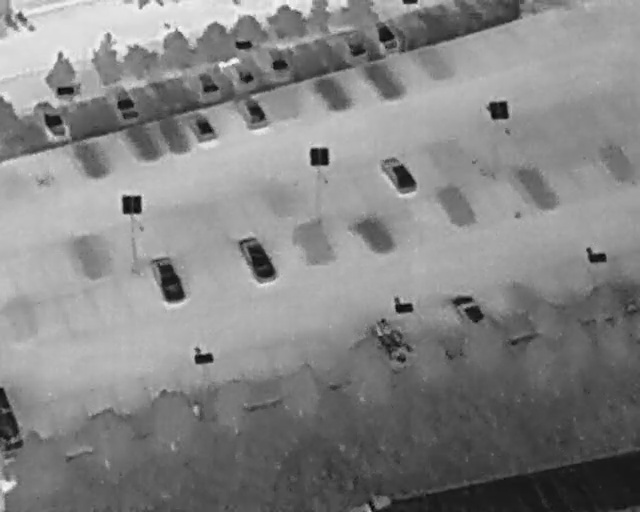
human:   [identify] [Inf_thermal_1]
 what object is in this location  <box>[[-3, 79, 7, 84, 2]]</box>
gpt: <ref>1 medium car at the bottom left</ref>

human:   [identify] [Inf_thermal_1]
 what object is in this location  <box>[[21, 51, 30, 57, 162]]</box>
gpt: <ref>1 medium car at the left</ref>

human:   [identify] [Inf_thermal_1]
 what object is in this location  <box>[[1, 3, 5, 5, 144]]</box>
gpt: <ref>1 medium bicycle at the top left</ref>